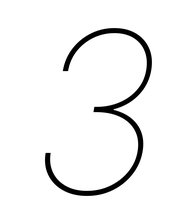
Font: Inter-Italic_Thin_Italic